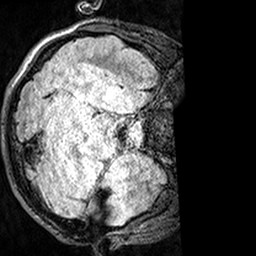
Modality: FLAIR
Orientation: axial
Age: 22
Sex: female
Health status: healthy
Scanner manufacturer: siemens
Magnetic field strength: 3 T
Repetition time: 5 s
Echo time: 0.388 s